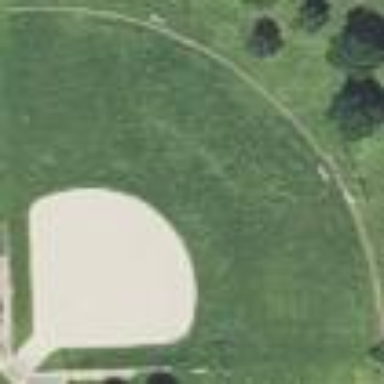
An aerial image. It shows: Baseball pitch for leisure land activities.